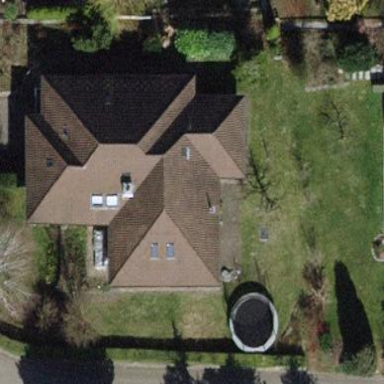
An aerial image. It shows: Building with tiled roof.